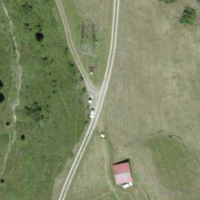
EUNIS habitat code: 25
Species observed at this site:
Selaginella selaginoides
Bombus wurflenii